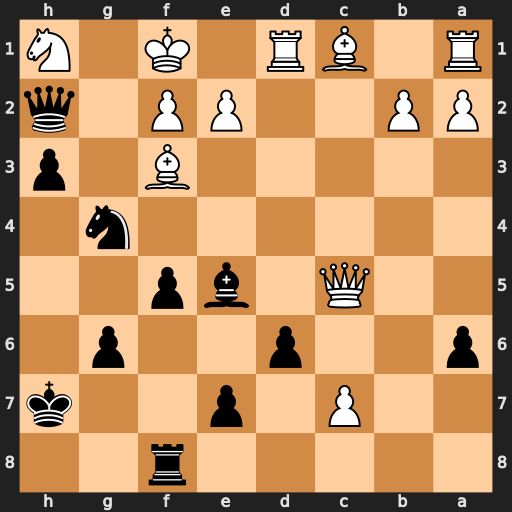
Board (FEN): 5r2/2P1p2k/p2p2p1/2Q1bp2/6n1/5B1p/PP2PP1q/R1BR1K1N
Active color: b
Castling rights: -
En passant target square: -
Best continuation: dxc5 Rd8 Bxc7